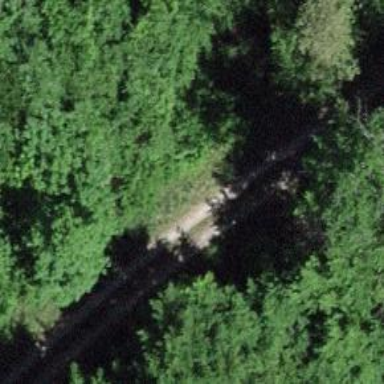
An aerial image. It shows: Track road with grade4 tracktype.